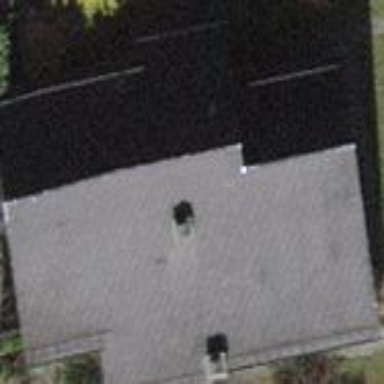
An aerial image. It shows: Detached building with tile roof in saltbox shape.